Question: hey I have two tables and Im looking to make a mysql sytax statement for insert:
Table structure:

Im trying to insert userid and picturepath (which i can do) but how would I insert into flag in the user table aswell in the same insert syntax:
'''
("INSERT INTO Pictures (UserID, picturepath) VALUES (" + theUserId + ", '" + fileuploadpaths + "')", cn);
'''
theuserid is set by a session so I can reuse the string for that to know which coloum to insert into the user.
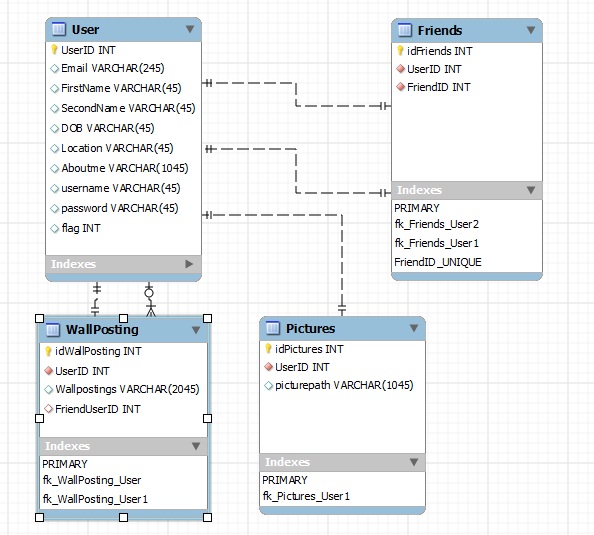
Answer: gonna have to do an update statment after the insert statement
'''
("INSERT INTO Pictures (UserID, picturepath) VALUES (" + theUserId + ", '" + fileuploadpaths + "') "+
"GO UPDATE user SET flag = 1 WHERE UserID = "+theUserId+" GO", cn);
'''
might work
try to execute this command in sql management if you have it with test data to make sure it allows this to work like this